Question: I want to show multiple text boxes depending on the number a user selects from a dropdown box. Example below:

So whatever number is selected in the drop down the page refreshes and displays that number of text boxes. I need to go up to 20 fields. Is there a way to do this in C#, or maybe with the Ajax Control Toolkit?
ASPX
'''
<asp:Label ID="NumAccounts" runat="server" Text="# of Accounts"></asp:Label> <asp:DropDownList
ID="EmpNameList" runat="server" onselectedindexchanged="NumAccountsList_SelectedIndexChanged"
AutoPostBack="True">
</asp:DropDownList>
'''
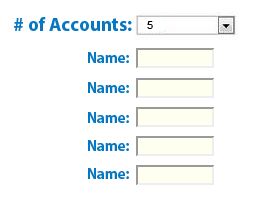
Answer: try this
'''
<asp:Label ID="NumAccounts" runat="server" Text="# of Accounts"></asp:Label> <asp:DropDownList
ID="EmpNameList" runat="server" onselectedindexchanged="NumAccountsList_SelectedIndexChanged"
AutoPostBack="True">
</asp:DropDownList>
<div>
<asp:PlaceHolder id="ContentPlaceHolder1" runat="server" />
</div>
protected void NumAccountsList_SelectedIndexChanged(object sender, EventArgs e)
{
ContentPlaceHolder1.Controls.Clear();
for(i=0; i<Convert.ToInt32(EmpNameList.SelectedItem.Value); i++)
{
TextBox tx= new TextBox();
tx.ID="tx"+i;
ContentPlaceHolder1.Controls.Add(tx);
ContentPlaceHolder1.Controls.Add(new LiteralControl("<br />"));
}
}
'''